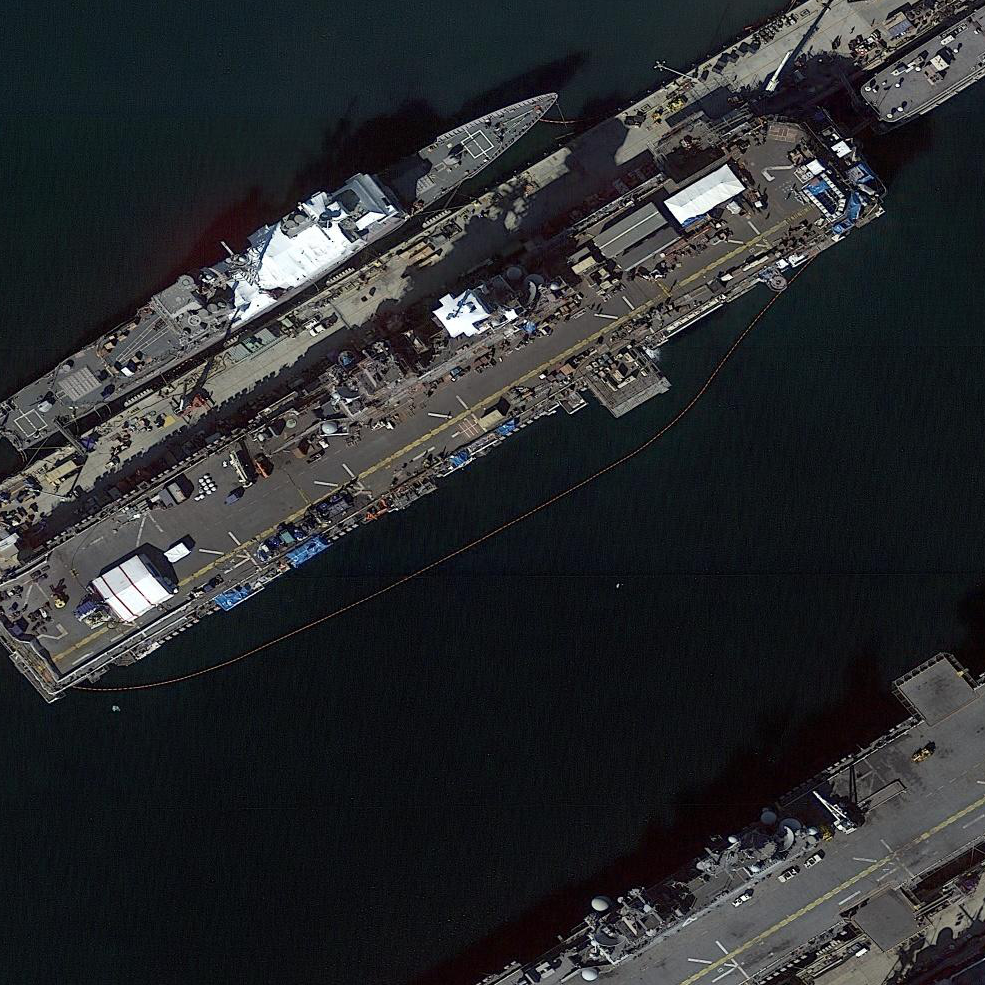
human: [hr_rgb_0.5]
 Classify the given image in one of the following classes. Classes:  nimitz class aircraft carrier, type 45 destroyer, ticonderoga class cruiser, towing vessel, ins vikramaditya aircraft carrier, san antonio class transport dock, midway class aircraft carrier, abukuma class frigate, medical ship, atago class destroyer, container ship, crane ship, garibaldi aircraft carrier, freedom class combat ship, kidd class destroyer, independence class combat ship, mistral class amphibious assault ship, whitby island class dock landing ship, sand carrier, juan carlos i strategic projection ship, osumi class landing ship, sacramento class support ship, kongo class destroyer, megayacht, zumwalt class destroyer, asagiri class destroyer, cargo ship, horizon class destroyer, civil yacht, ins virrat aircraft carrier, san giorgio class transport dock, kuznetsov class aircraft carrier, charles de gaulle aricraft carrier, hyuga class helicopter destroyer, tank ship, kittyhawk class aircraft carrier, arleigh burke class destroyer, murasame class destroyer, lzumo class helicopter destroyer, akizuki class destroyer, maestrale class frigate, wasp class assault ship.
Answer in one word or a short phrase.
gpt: Wasp class assault ship